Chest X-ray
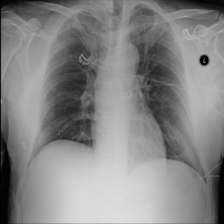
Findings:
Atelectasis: negative
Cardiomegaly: negative
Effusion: negative
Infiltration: negative
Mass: negative
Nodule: negative
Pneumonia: negative
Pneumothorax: negative
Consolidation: negative
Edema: negative
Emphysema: negative
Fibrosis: negative
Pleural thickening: negative
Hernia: negative